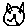
Label: cat